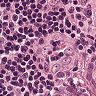
Metastatic tissue present: yes